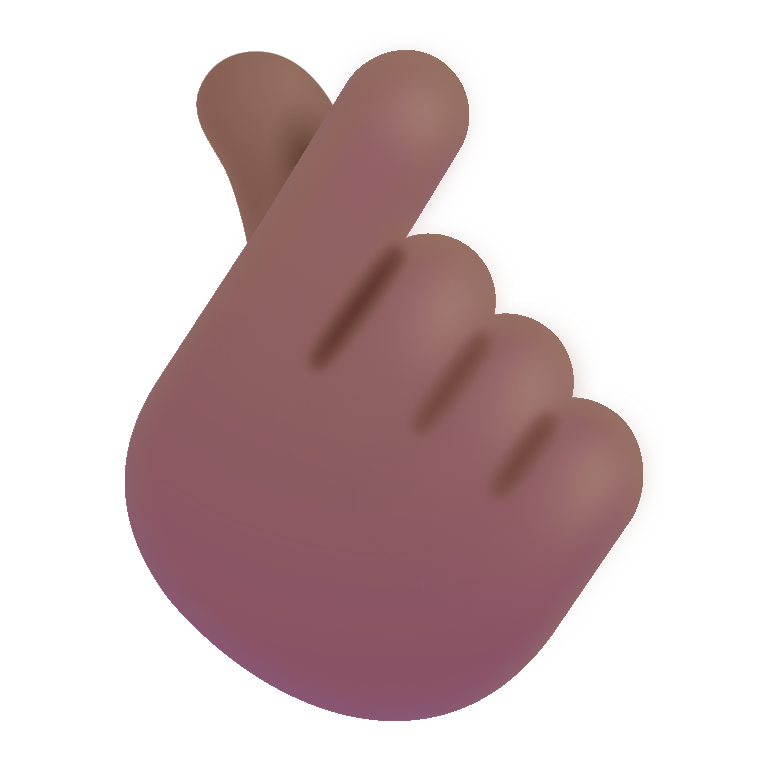
hand with index finger and thumb crossed color  dark